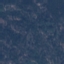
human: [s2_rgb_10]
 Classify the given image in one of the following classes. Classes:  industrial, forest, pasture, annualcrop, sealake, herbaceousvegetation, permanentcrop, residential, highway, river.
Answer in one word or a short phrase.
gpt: Forest